Interaction volume radius: 5 \u00c5
Interaction volume height: 30 \u00c5
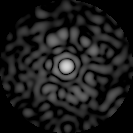
Disorder parameter: 0.8322